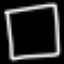
Label: square